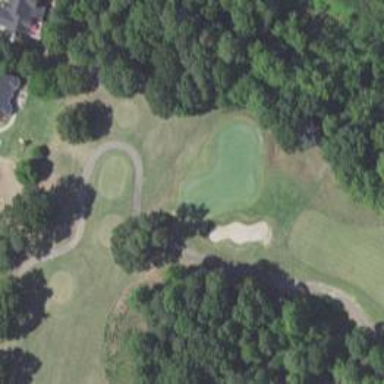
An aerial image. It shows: Golf hole.